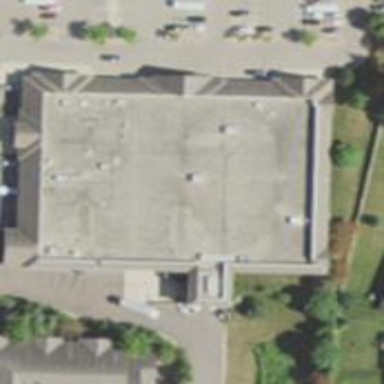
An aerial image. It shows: Supermarket building.